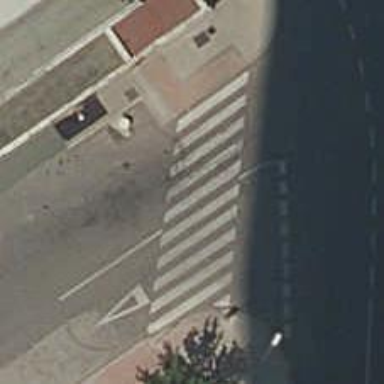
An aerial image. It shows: Uncontrolled zebra crossing on the road.